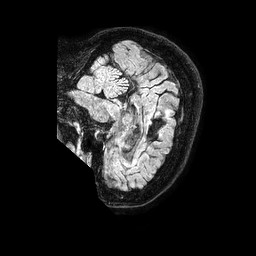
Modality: FLAIR
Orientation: sagittal
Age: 58
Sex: female
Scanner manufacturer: philips
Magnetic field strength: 1.5 T
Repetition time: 4.8 s
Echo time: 0.3 s